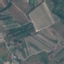
Label: PermanentCrop